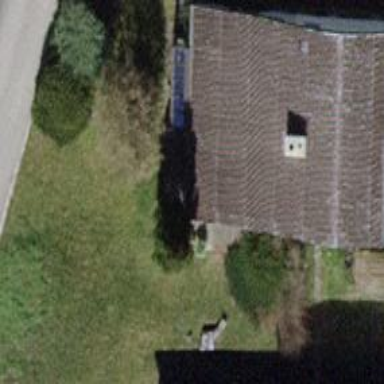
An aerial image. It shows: House with saltbox-shaped roof.